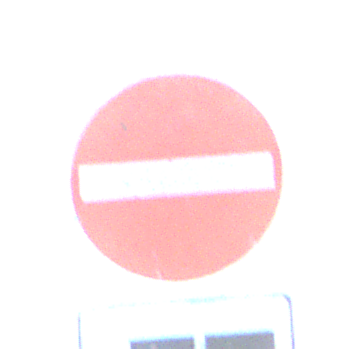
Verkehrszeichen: VerbotDerEinfahrt
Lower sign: MehrspurigeFahrzeugeFrei4
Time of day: SunriseSunset
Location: Outdoor (Nature)
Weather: PartlyCloudy
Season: NotSpecified
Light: Natural